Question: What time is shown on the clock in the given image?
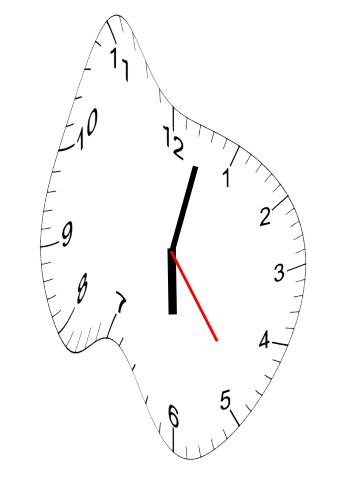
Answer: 06:02:24